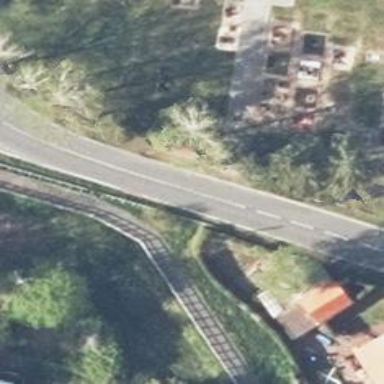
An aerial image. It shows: Path leading to bridge.